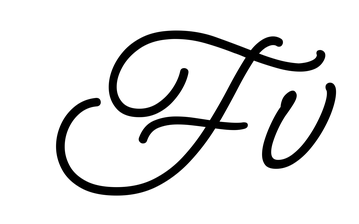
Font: MeowScript-Regular